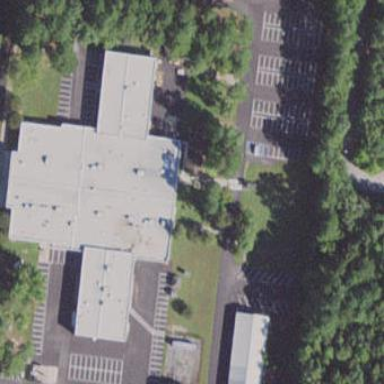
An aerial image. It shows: School building.